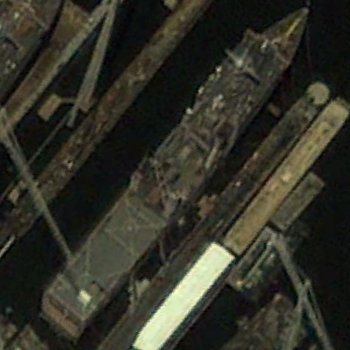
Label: combat